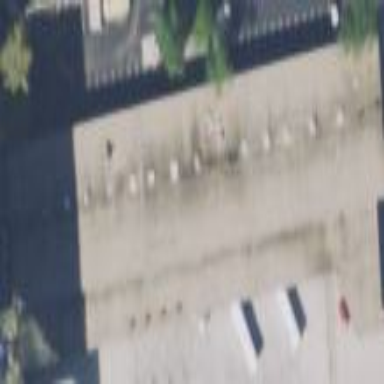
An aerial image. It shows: Building serving as bus station.